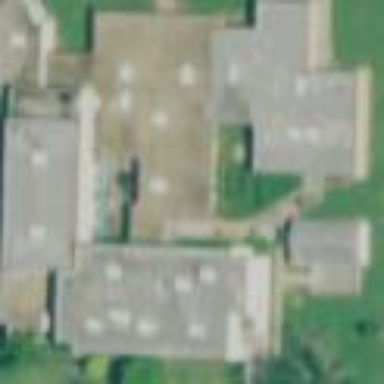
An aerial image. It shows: School building.